Question: I am working in automate Aspen Plus simulation and post-processing of the results with Python. In order to do scale-up analysis, sensitivity studies and solving optimization problems; I have to iterate several times running the aspen simulation.
This way, I am using win32com.client to manage it. It works great, but sometimes aspen shows a pop-up windows telling that all licenses are in use, interrupting the program flow:

If I close it manually the program continues working. So I am thinking in writing a script to automate this, but I do not have any clue of how to do it.
I tried to kill, terminate, send a signal, to the process. But nothing works because kill the AspenPlus.exe process, stops the program.
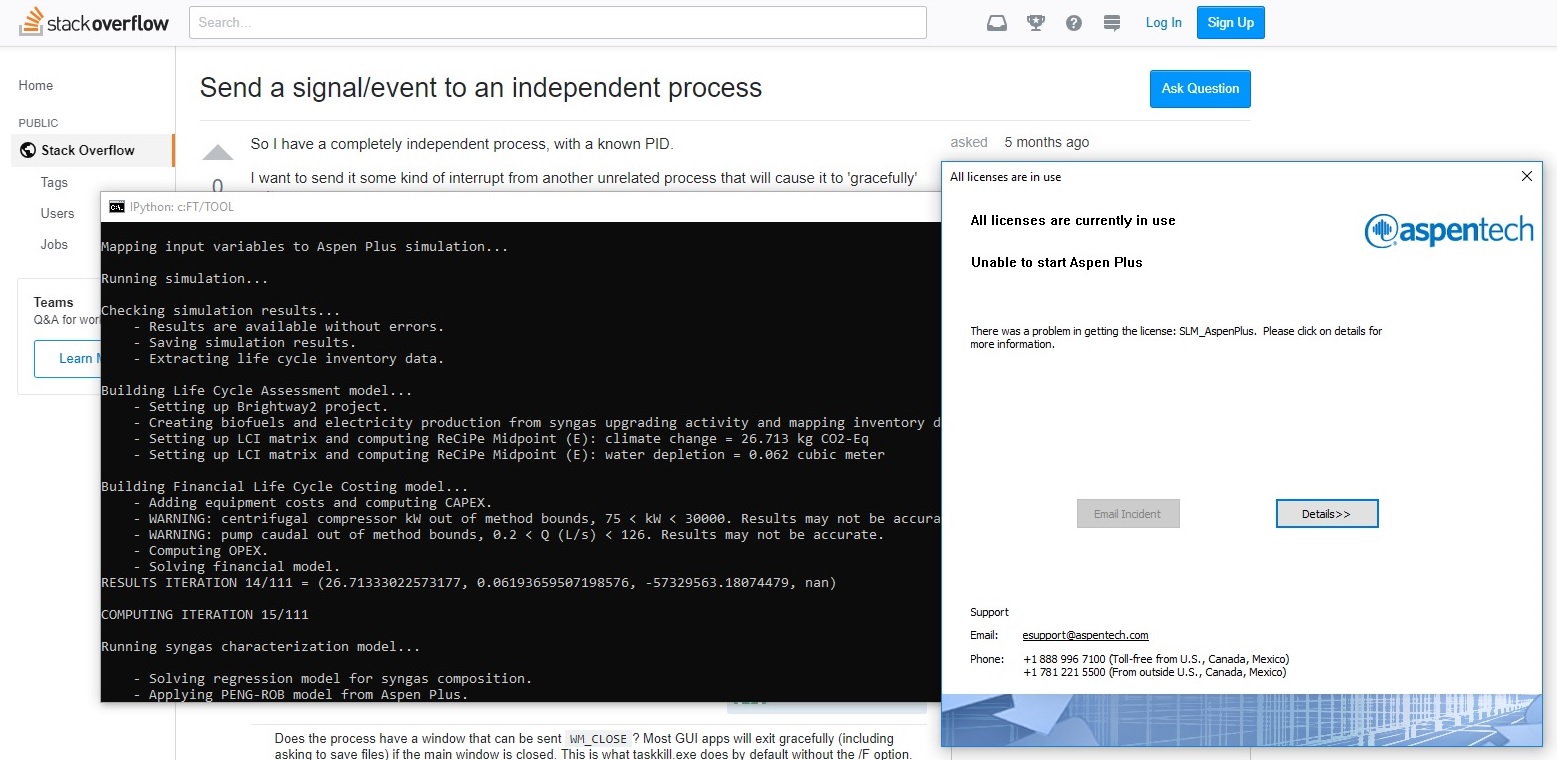
Answer: Here is some sample powershell code you can use to check if the Aspen process is running and if the window is open then to close it by sending the appropriate key via the sendKey function
'''
$isAspenOpen = Get-Process Aspen*
if($isAspenOpen = $null){
# Aspen is already closed run code here:
}
else {
$isAspenOpen = Get-Process AspenPlus*
# while loop makes sure all Aspen windows are closed before moving on to other code:
while($isAspenOpen -ne $null){
Get-Process aspen* | ForEach-Object {$_.CloseMainWindow() | Out-Null }
sleep 5
If(($isAspenOpen = Get-Process aspen*) -ne $null){
Write-Host "Aspen is Open.......Closing Aspen"
$wshell = new-object -com wscript.shell
$wshell.AppActivate("Aspen Plus")
$wshell.Sendkeys("%(Esc)")
$isAspenOpen = Get-Process Aspen*
}
}
#Aspen has been closed run code here:
}
'''